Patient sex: F
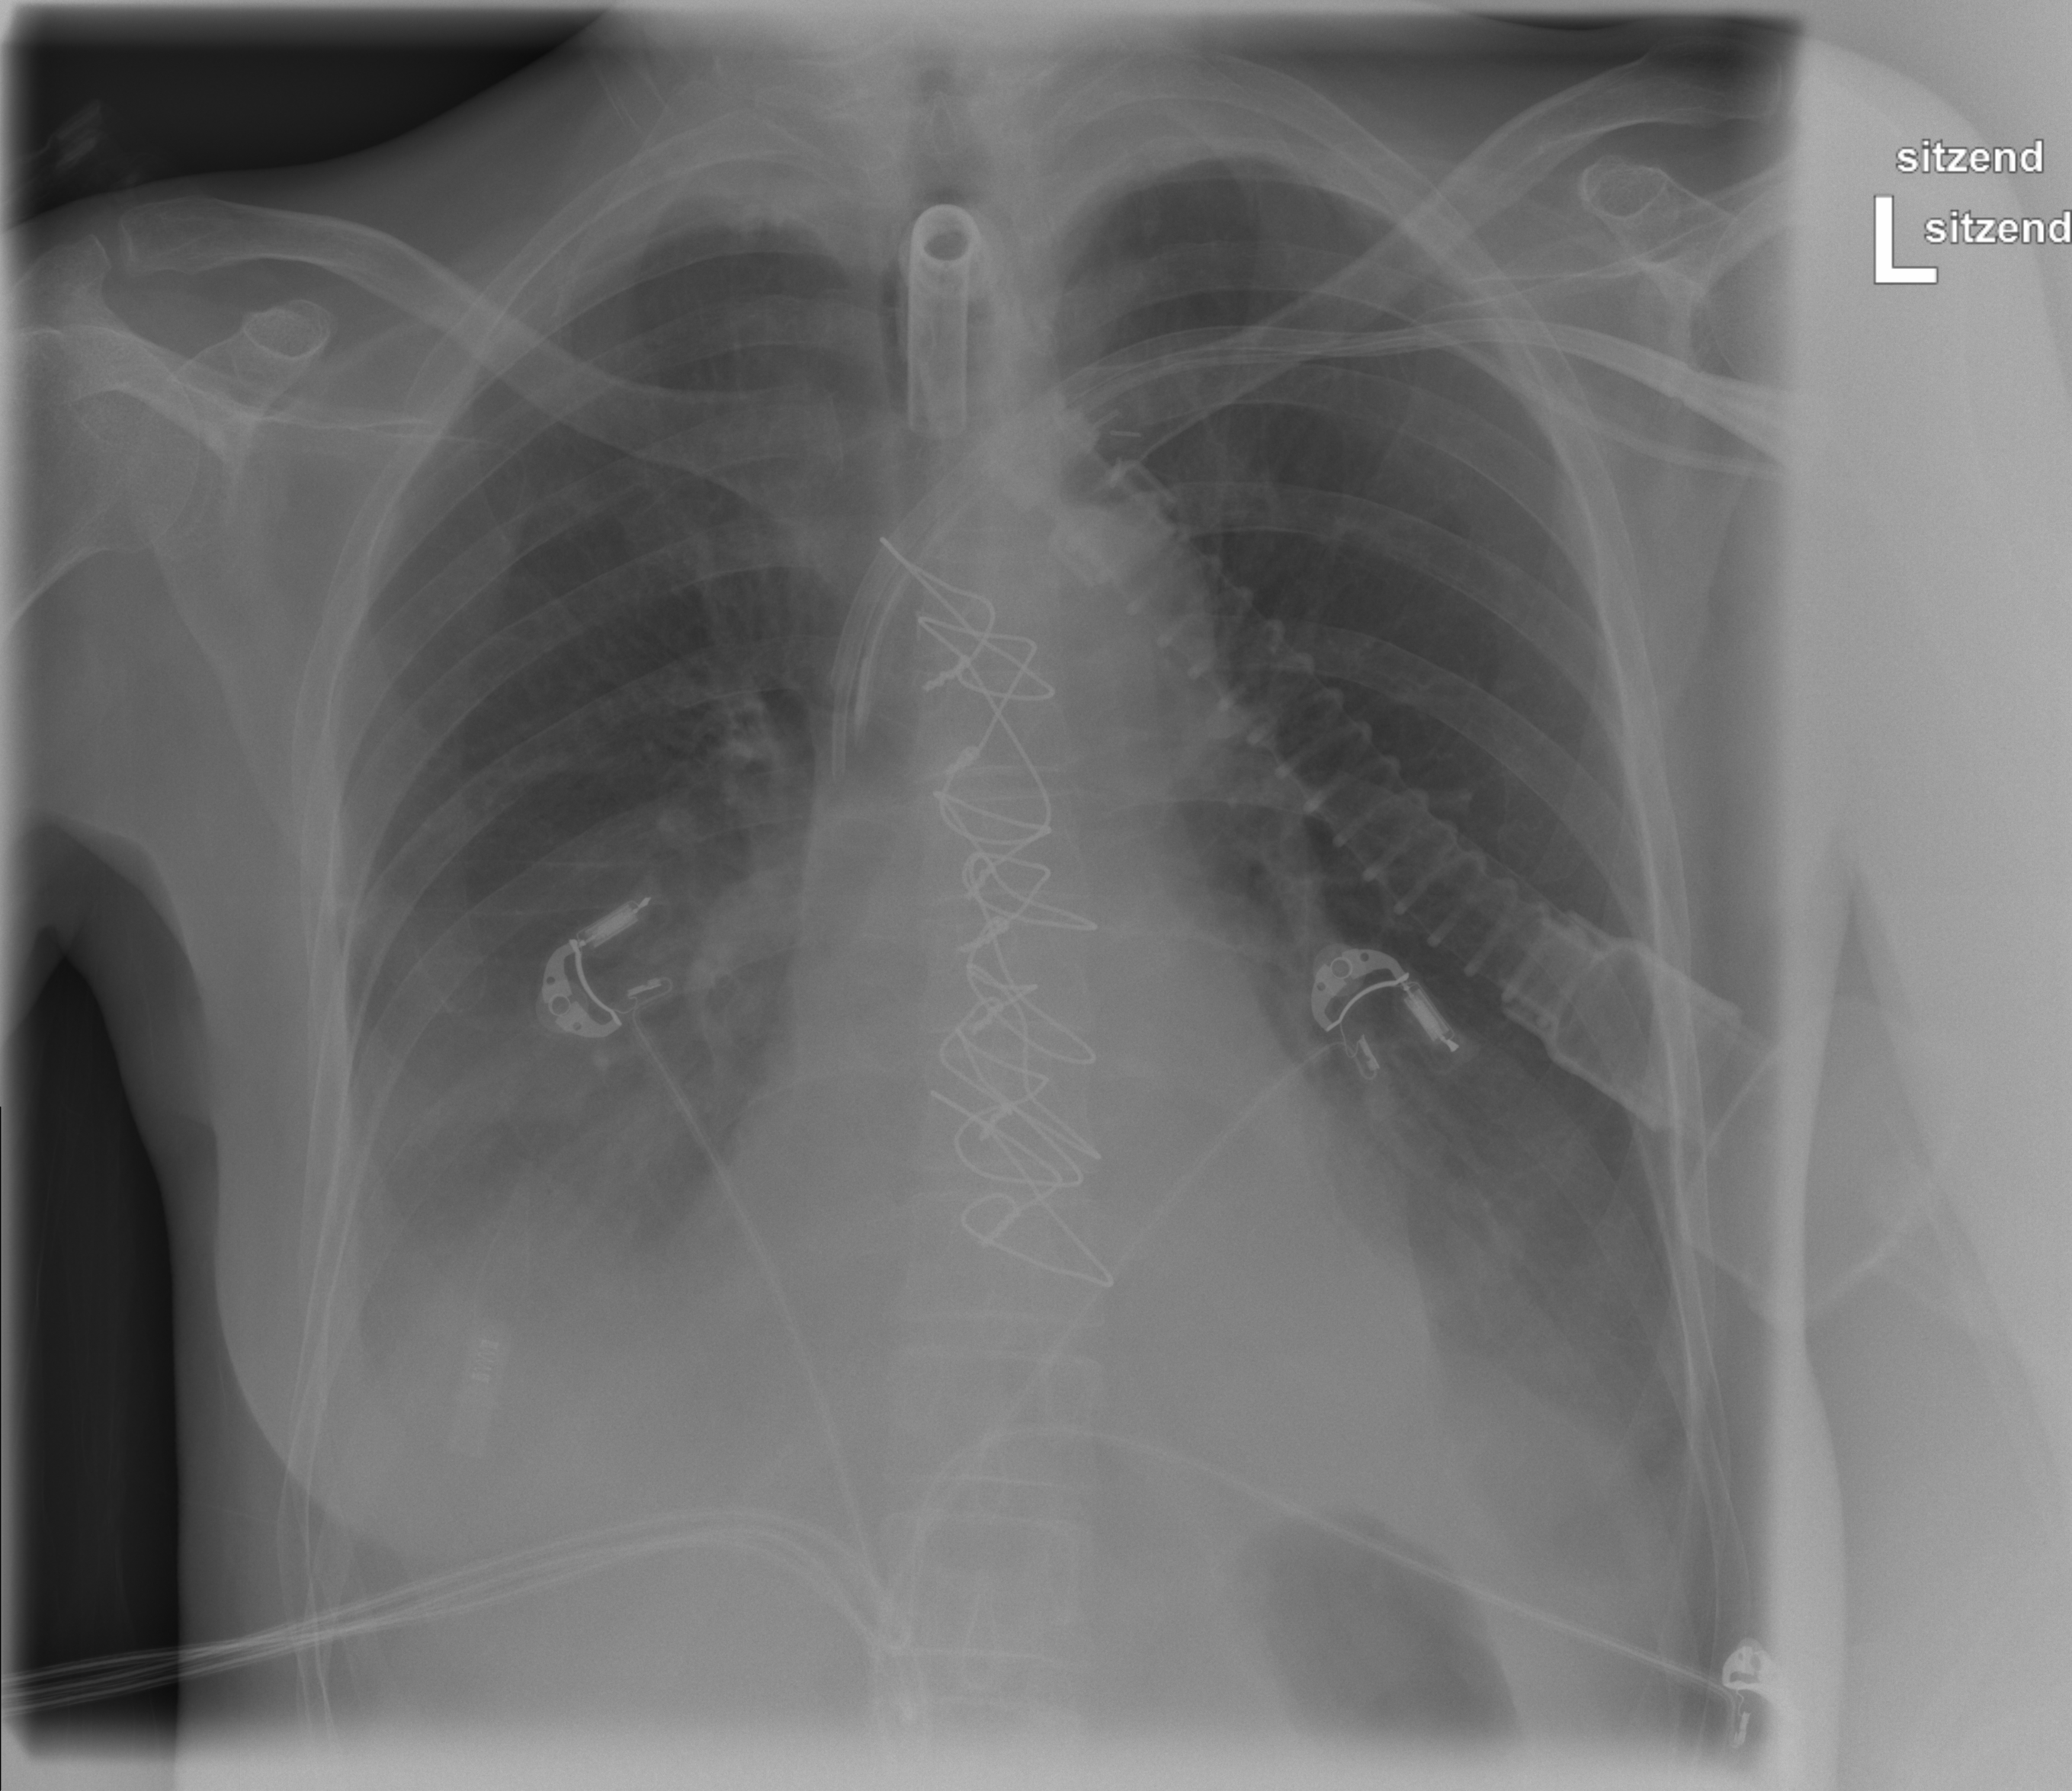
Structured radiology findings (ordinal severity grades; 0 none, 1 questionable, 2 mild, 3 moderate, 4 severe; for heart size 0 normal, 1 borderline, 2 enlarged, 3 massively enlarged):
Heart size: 0
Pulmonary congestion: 0
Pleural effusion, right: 2
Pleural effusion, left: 2
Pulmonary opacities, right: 0
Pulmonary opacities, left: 0
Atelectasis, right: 2
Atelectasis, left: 2